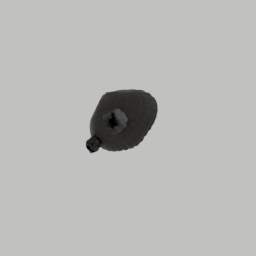
Label: animals